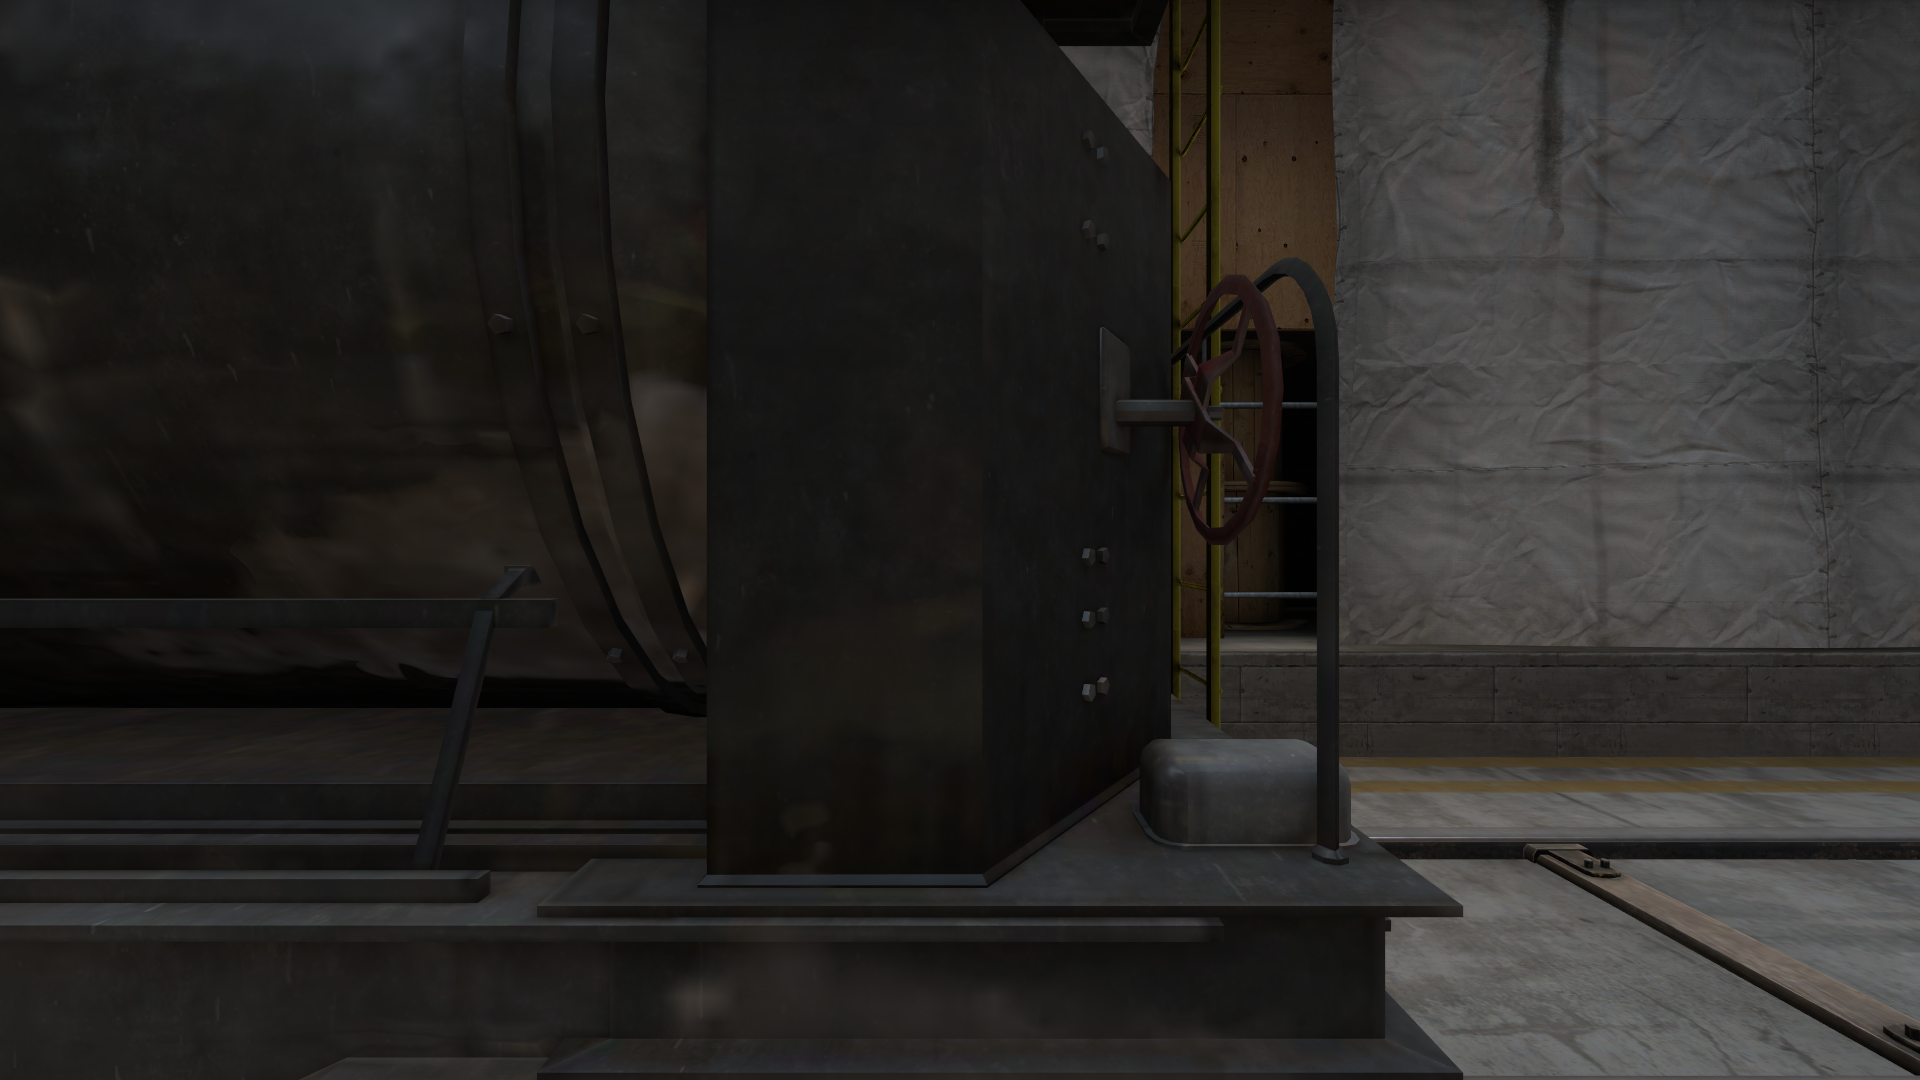
Map: de_train